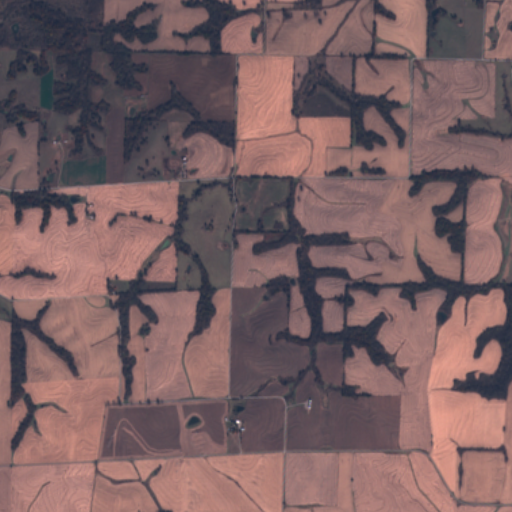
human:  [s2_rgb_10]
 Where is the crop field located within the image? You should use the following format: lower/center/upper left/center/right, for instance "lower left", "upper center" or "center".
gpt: The crop field is located in the lower left of the image.
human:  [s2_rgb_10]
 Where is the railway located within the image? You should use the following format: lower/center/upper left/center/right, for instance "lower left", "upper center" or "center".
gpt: The railway is located in the upper left of the image.
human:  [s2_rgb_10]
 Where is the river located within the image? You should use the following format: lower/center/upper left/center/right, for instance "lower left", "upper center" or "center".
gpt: The river is located in the upper of the image.
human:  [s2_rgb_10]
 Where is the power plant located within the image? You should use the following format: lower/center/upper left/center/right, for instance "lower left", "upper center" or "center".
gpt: There is no power plant in the image.